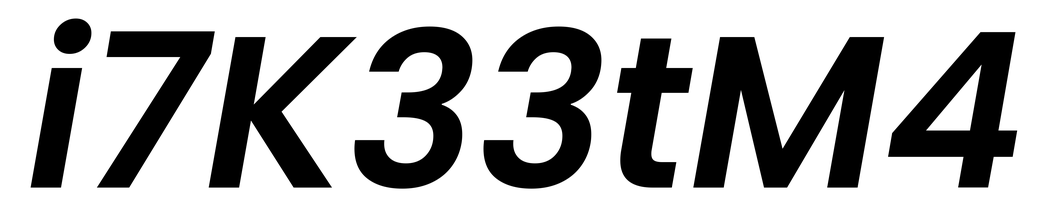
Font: Poppins-SemiBoldItalic